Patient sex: M
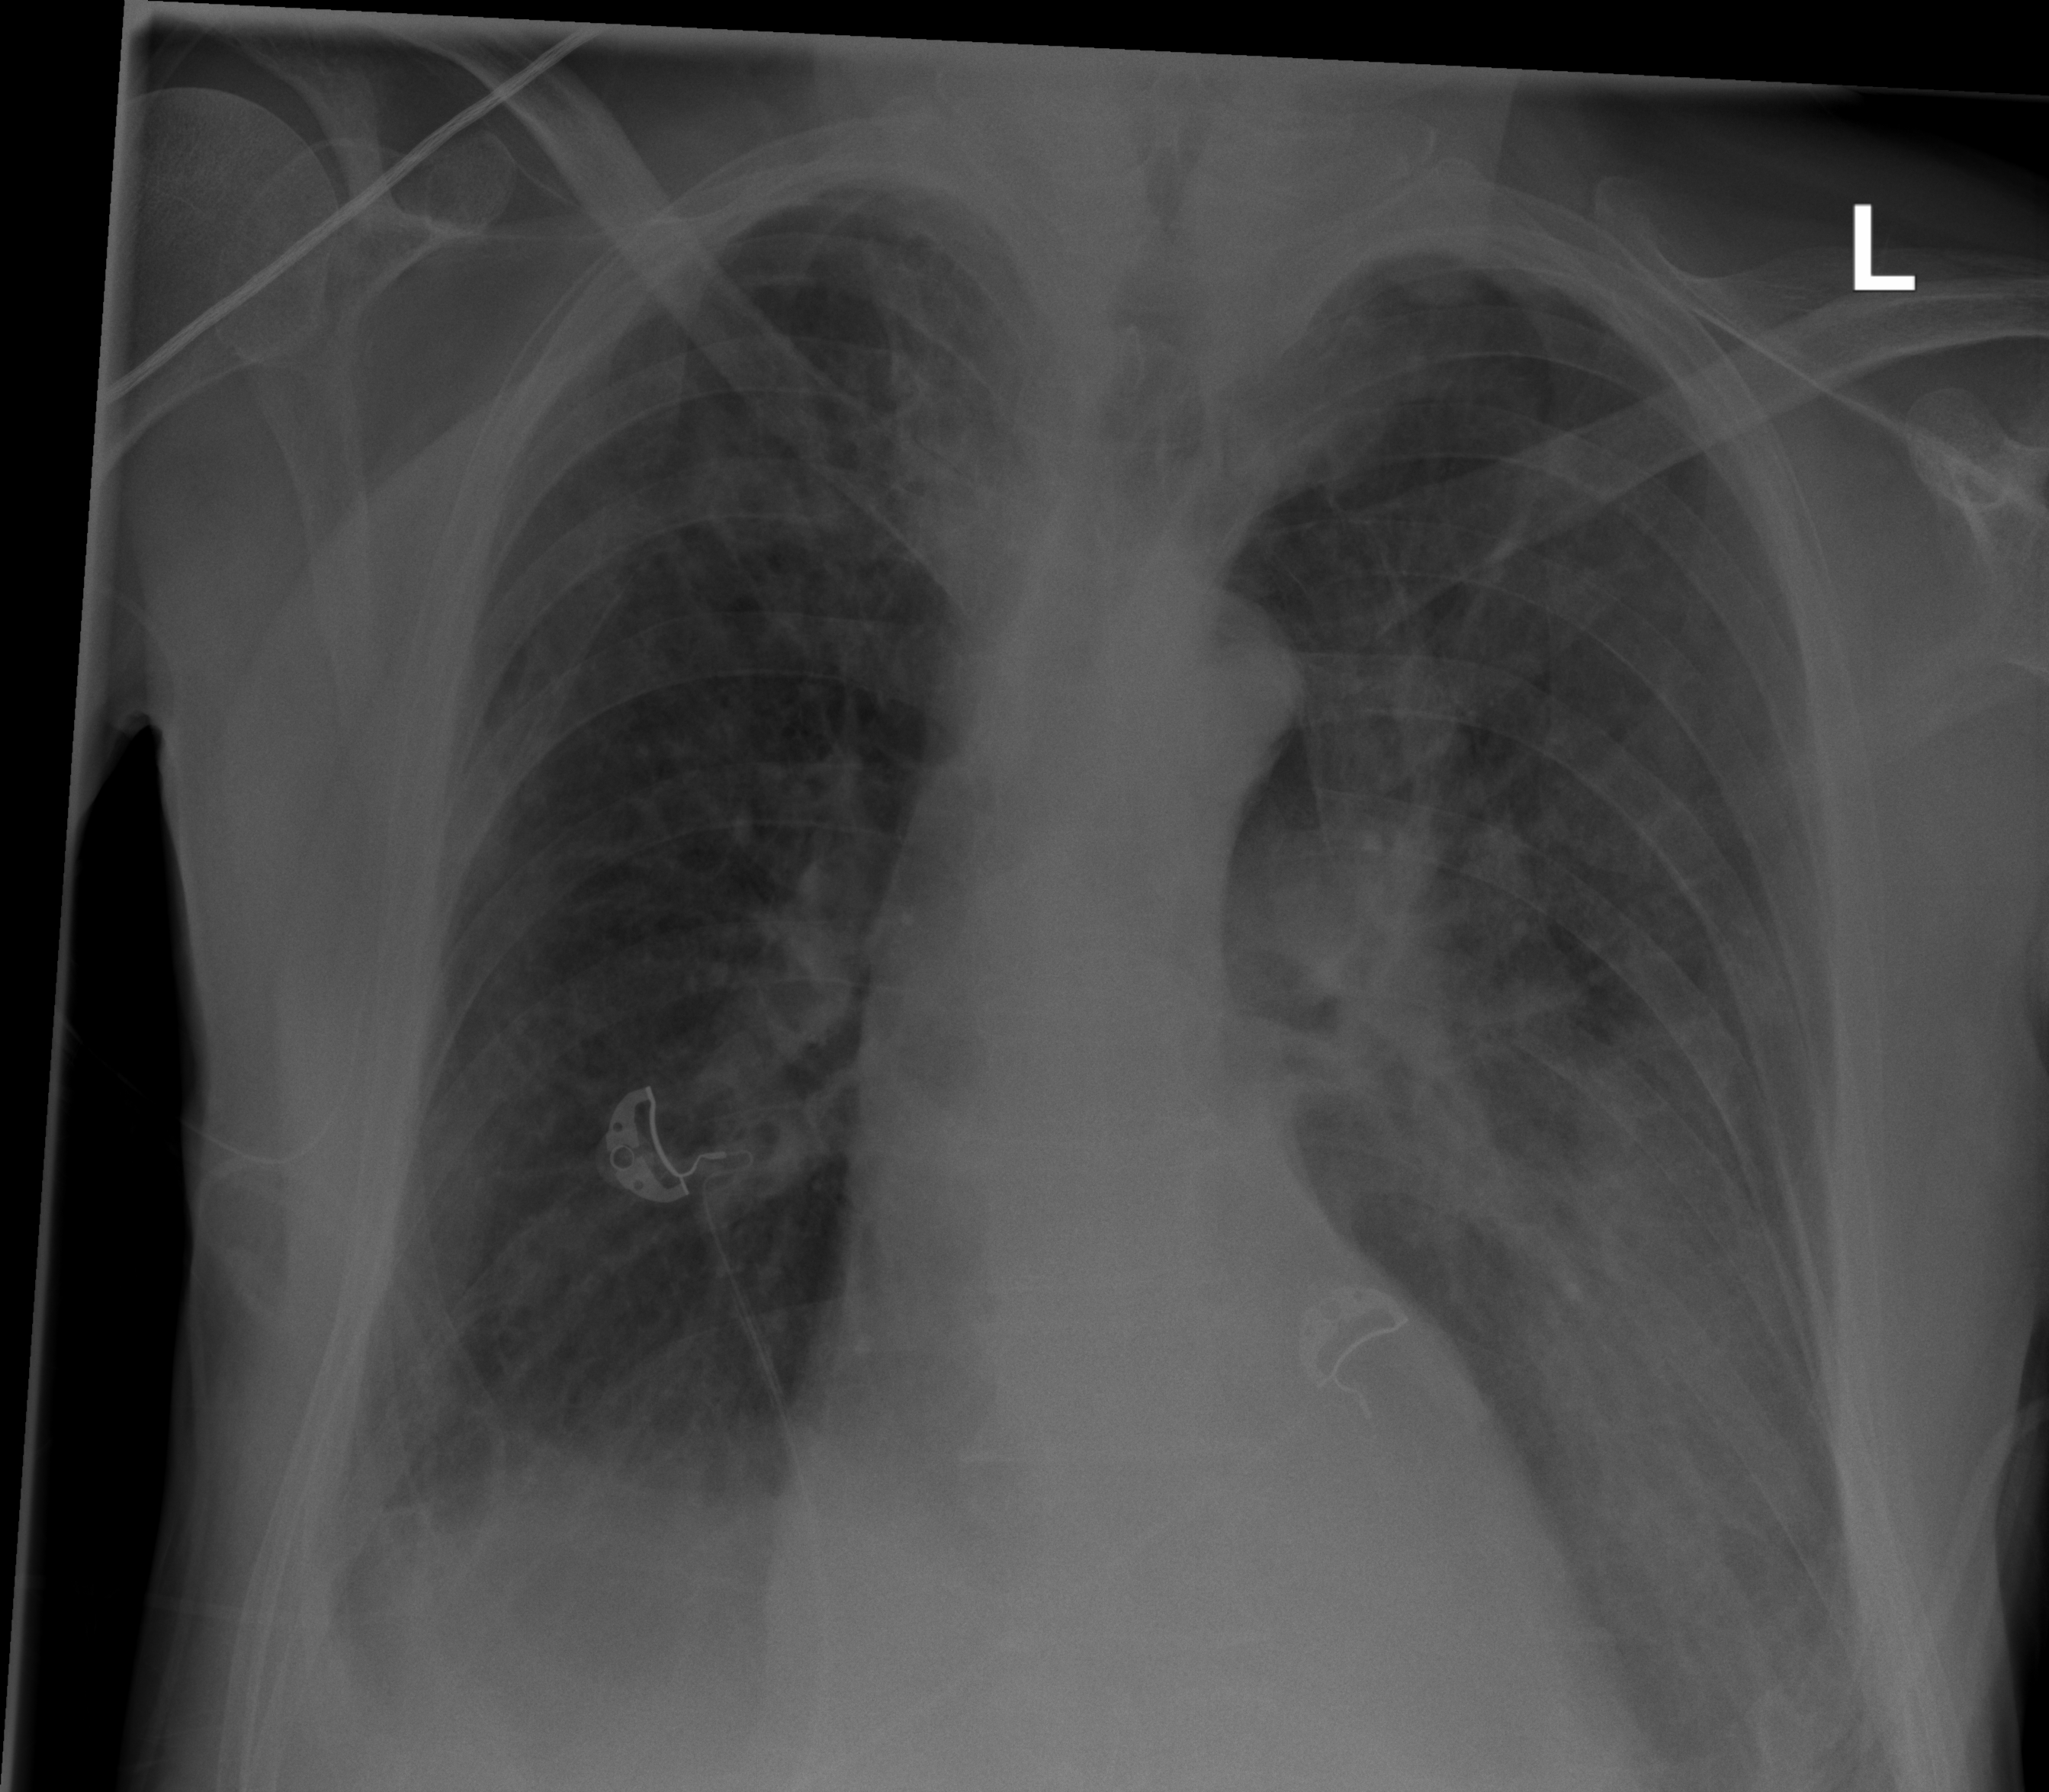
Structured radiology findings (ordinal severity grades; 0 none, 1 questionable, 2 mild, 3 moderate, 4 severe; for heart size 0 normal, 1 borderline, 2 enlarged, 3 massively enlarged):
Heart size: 1
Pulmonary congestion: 2
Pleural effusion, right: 2
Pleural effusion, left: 2
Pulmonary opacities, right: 2
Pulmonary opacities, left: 3
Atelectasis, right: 2
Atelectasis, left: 3